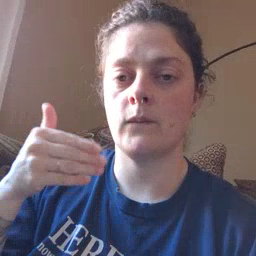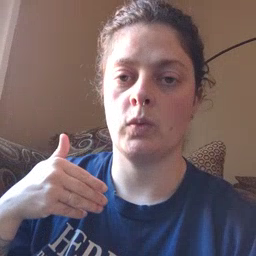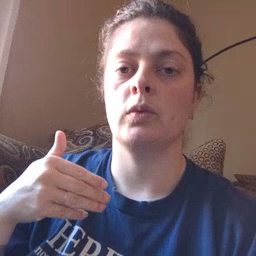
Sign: before